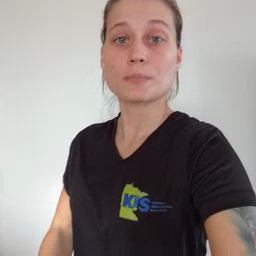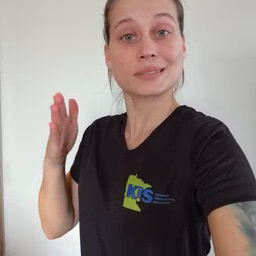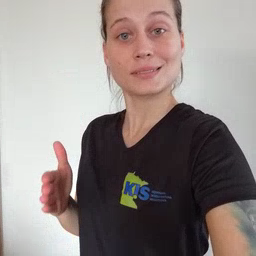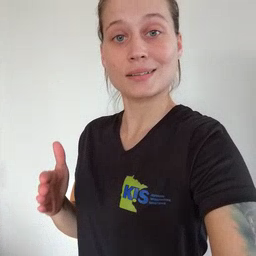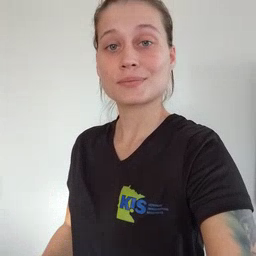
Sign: beside